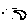
Label: moon